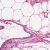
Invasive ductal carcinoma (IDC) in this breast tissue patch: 0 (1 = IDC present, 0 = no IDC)